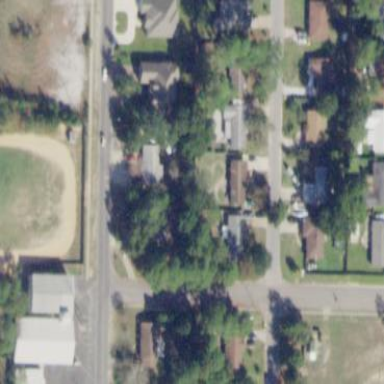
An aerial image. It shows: Single-family residential area.